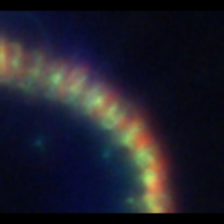
Taxon: Chaetoceros
Group: Diatoms